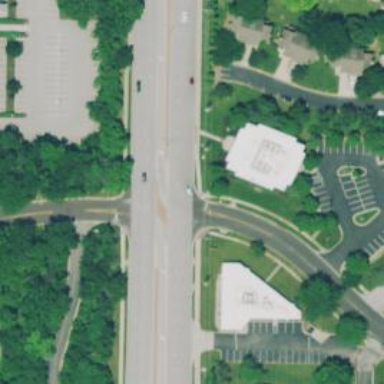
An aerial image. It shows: Road with dash markings.